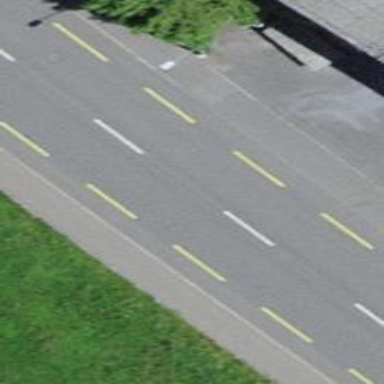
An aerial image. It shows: Primary highway with dedicated lane for cyclists.